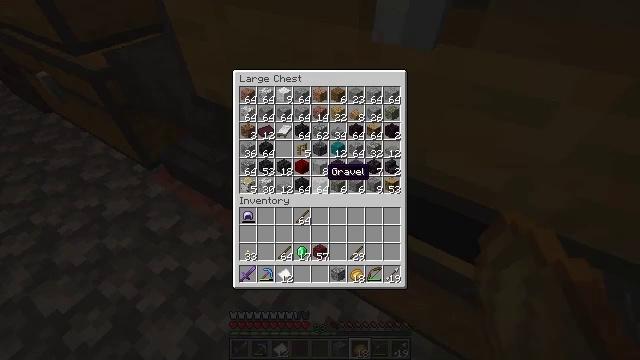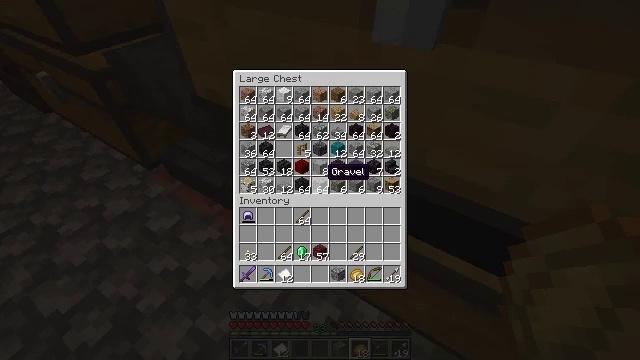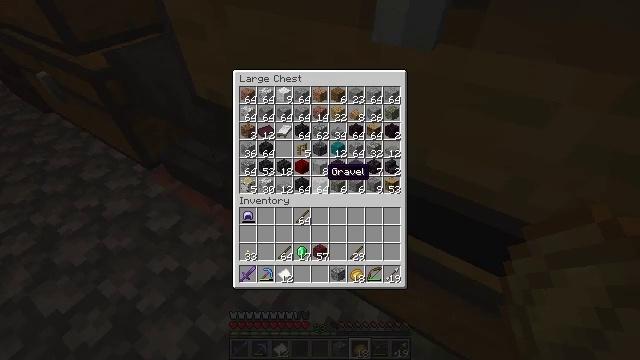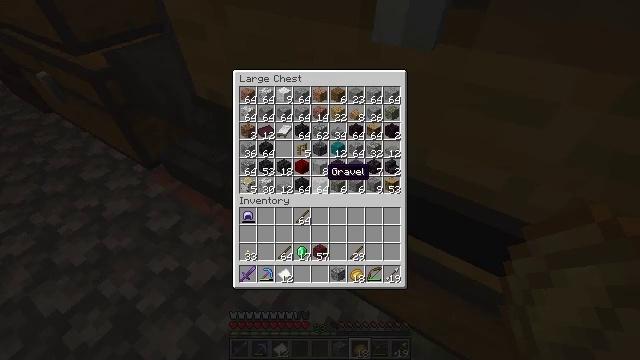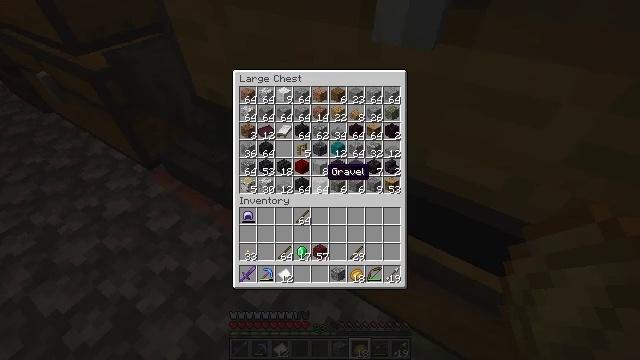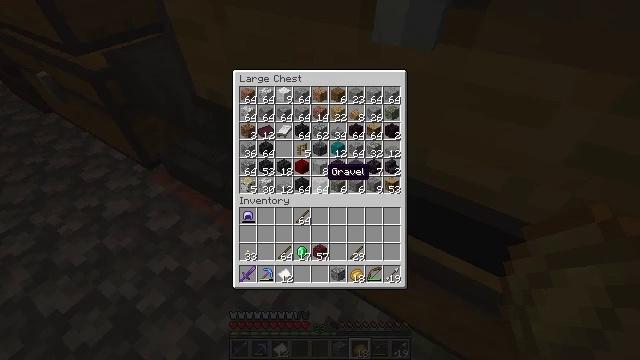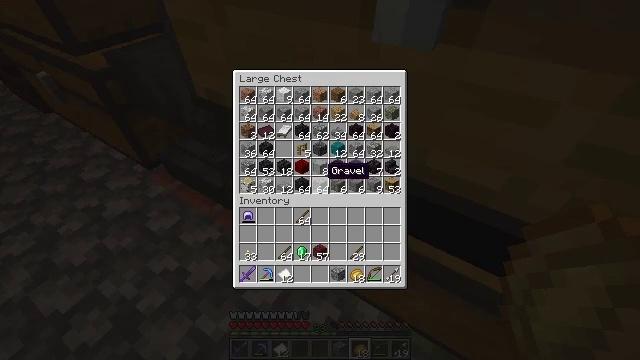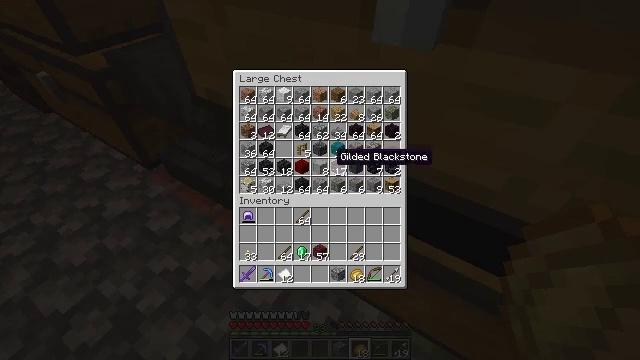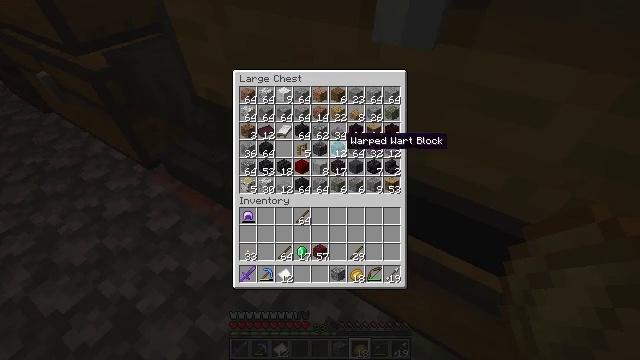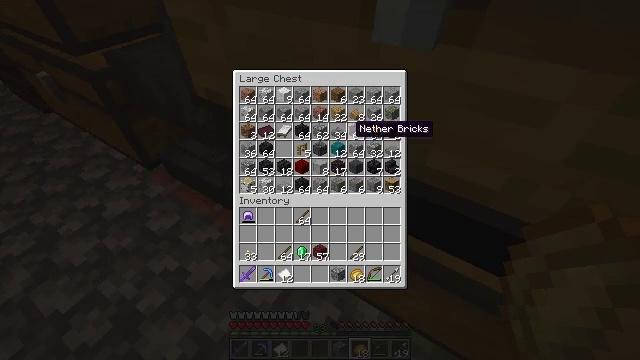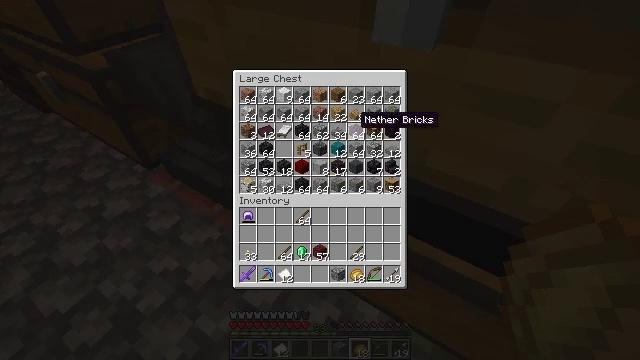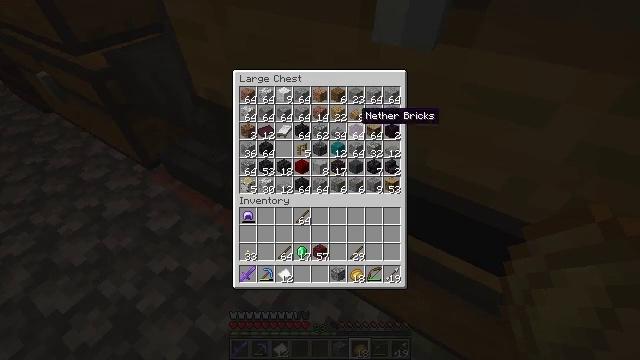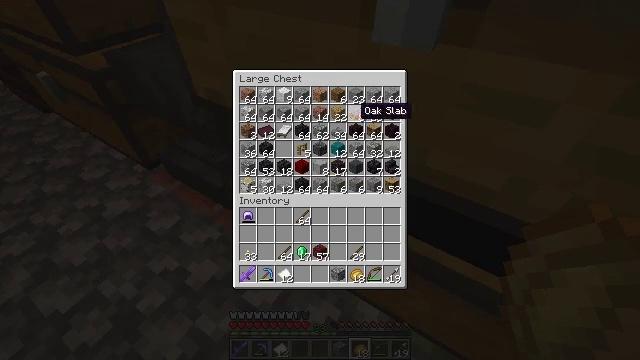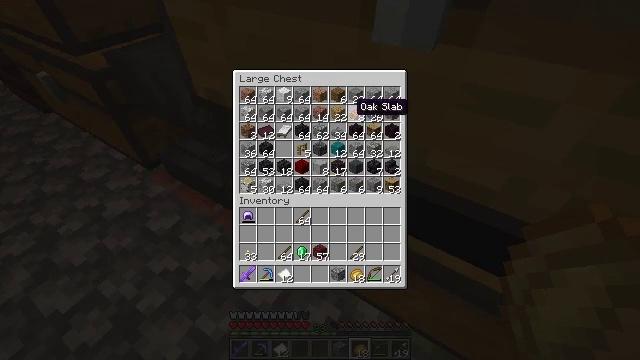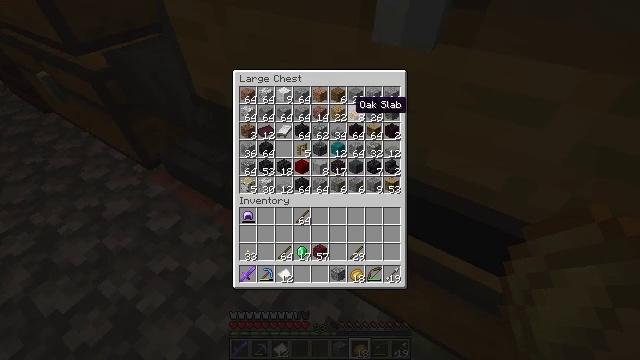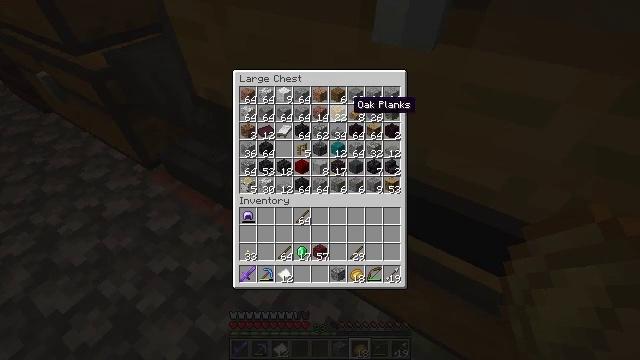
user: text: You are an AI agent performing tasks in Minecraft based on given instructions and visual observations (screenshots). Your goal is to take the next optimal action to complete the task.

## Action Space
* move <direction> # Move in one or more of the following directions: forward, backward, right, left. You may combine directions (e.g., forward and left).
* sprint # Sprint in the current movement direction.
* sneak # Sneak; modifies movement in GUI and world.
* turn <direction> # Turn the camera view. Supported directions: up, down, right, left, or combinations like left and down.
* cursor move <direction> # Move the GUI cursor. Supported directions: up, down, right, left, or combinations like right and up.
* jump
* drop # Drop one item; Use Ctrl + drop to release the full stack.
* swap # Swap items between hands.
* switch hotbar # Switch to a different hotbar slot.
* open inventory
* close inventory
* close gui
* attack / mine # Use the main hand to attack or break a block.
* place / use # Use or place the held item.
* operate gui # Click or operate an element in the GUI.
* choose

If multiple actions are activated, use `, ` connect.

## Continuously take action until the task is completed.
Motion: motion action
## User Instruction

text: Craft the fletching table in the crafting grid.
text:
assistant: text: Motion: no_op
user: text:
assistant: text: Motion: no_op
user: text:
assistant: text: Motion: no_op
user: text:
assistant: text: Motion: no_op
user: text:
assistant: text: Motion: no_op
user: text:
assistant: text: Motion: no_op
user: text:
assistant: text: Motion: cursor move right and up
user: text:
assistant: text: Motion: cursor move right and up
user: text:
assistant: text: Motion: cursor move right and up
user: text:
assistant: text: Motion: cursor move up
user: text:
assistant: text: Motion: no_op
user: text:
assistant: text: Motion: no_op
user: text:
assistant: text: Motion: no_op
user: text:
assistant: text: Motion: sneak
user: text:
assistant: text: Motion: sneak
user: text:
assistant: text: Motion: sneak
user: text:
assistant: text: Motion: sneak
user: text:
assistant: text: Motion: sneak
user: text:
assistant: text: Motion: sneak, choose
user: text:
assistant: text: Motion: sneak, choose
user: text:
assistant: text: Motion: sneak, choose
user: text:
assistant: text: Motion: sneak
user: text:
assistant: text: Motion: sneak
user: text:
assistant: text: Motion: sneak
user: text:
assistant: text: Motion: sneak
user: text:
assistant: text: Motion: sneak
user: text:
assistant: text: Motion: sneak, close inventory
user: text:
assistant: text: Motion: close inventory
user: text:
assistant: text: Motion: turn left, close inventory
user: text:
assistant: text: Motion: turn left and up